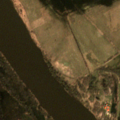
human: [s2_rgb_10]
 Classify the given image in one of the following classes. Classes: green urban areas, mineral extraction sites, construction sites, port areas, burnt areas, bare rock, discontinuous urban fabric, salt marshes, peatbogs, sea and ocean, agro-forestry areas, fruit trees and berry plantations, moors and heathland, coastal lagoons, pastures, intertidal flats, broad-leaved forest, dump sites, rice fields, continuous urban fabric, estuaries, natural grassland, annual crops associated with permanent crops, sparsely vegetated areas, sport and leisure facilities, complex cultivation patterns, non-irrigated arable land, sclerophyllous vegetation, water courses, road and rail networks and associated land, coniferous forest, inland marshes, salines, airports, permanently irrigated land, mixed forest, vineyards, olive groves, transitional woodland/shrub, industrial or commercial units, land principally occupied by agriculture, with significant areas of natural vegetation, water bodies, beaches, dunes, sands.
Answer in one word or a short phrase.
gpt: pastures, mixed forest, transitional woodland/shrub, water courses